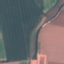
Label: AnnualCrop